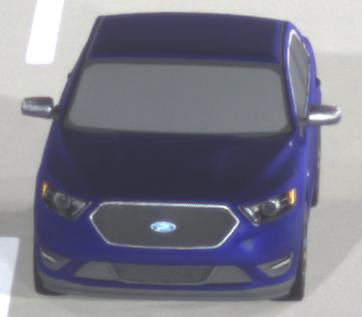
Make: Ford
Model: Taurus
Detailed model: SHO
Model produced from: 2012
Model produced until: 2019
Doors: 4
Color: blue
Road condition: dry road
Daytime: night
Contrast: high contrast